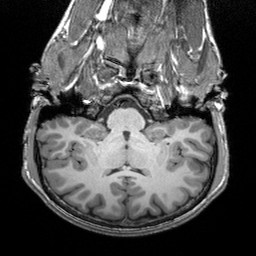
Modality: T1w
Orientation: sagittal